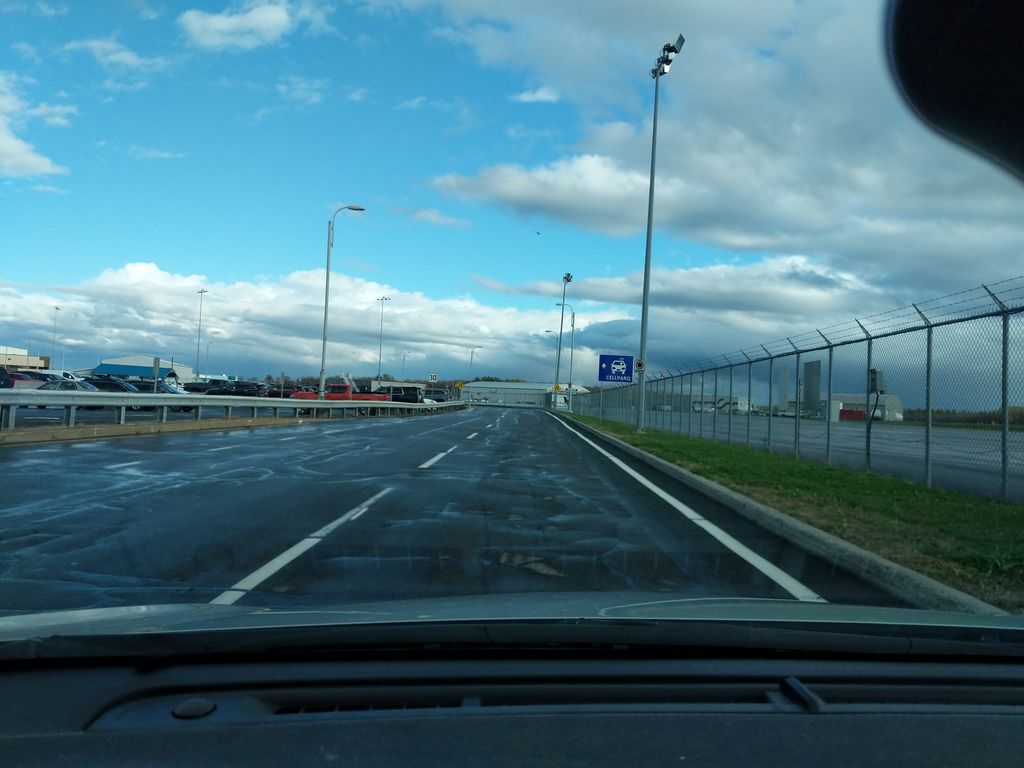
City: quebec_city